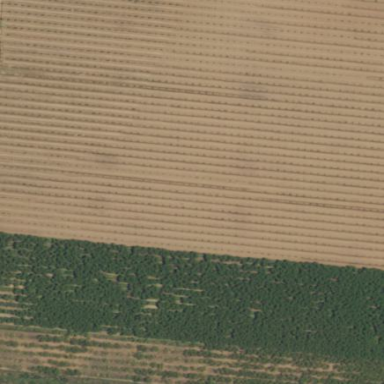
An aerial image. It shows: Orchard filled with nectarine trees.